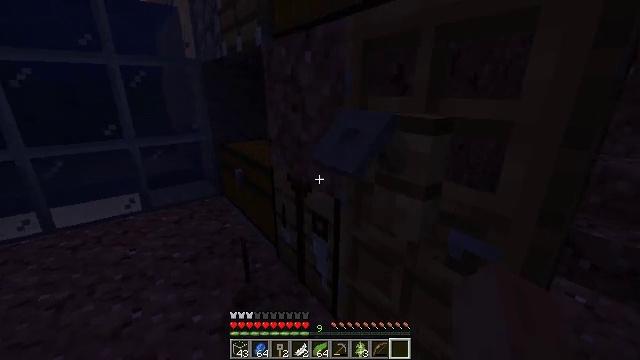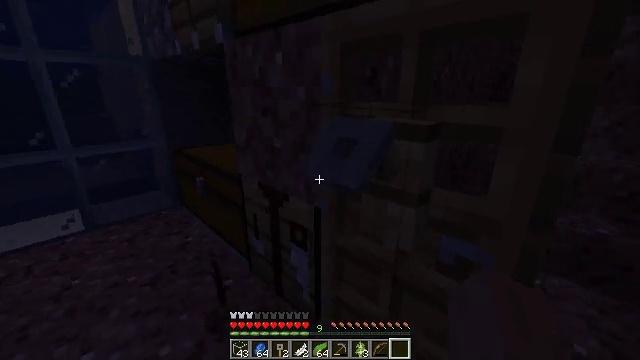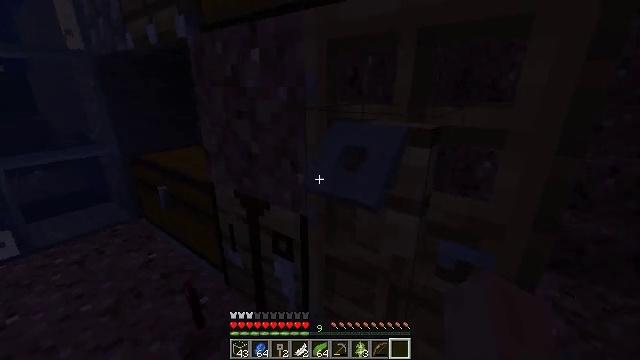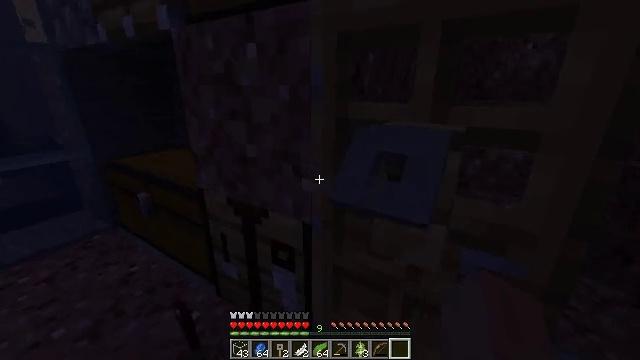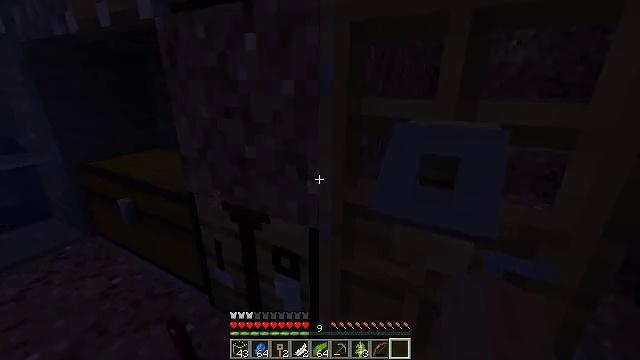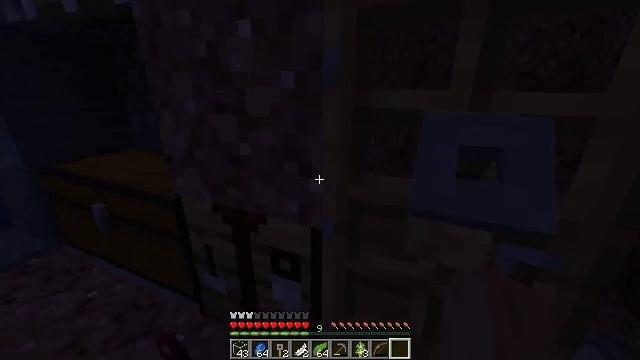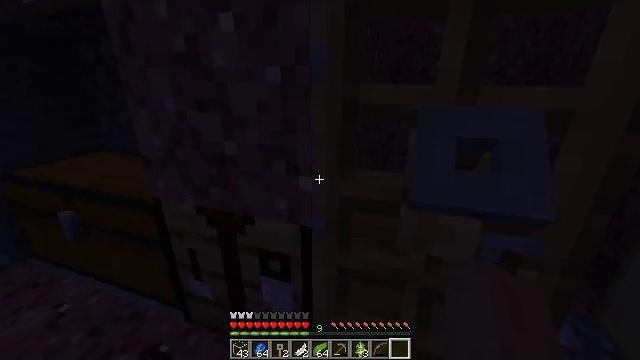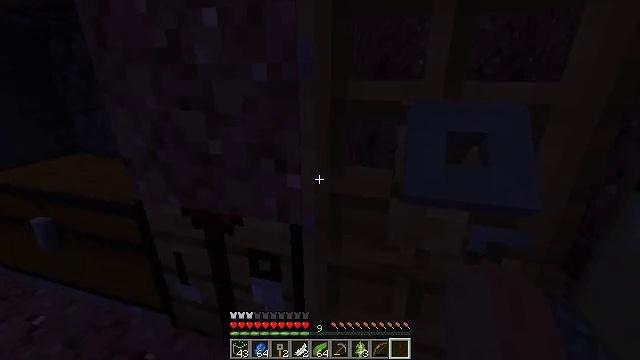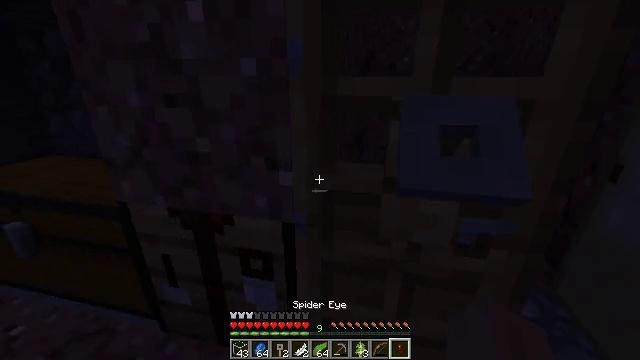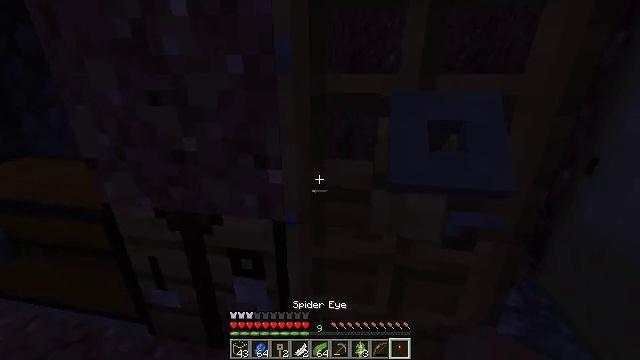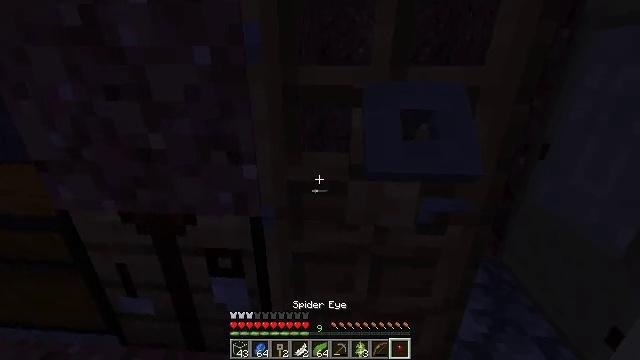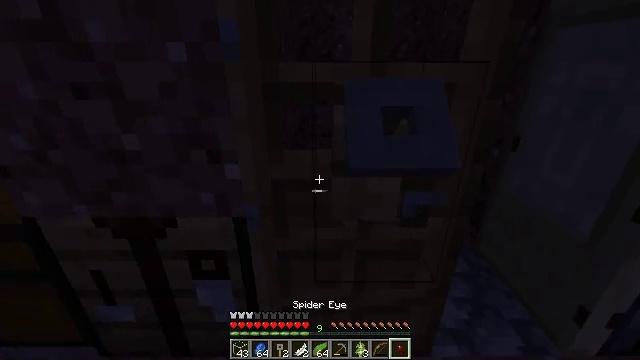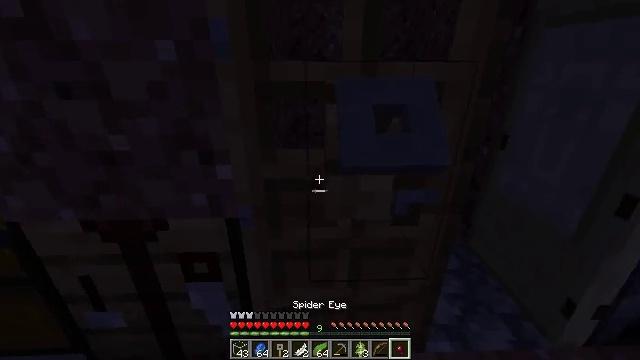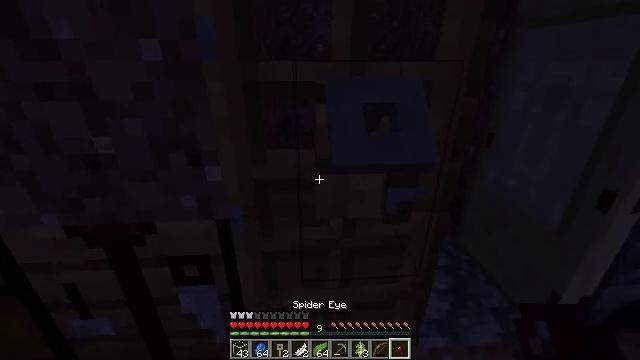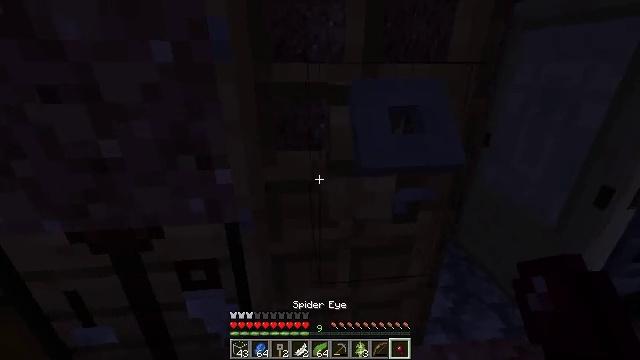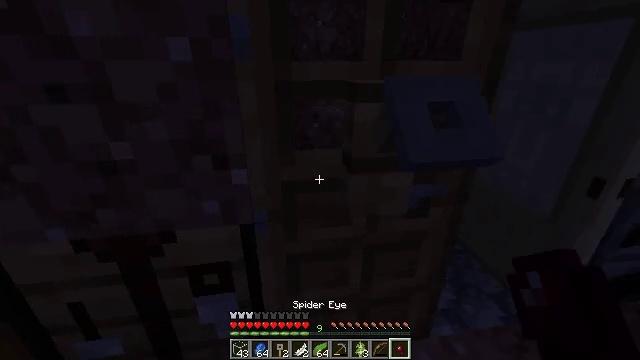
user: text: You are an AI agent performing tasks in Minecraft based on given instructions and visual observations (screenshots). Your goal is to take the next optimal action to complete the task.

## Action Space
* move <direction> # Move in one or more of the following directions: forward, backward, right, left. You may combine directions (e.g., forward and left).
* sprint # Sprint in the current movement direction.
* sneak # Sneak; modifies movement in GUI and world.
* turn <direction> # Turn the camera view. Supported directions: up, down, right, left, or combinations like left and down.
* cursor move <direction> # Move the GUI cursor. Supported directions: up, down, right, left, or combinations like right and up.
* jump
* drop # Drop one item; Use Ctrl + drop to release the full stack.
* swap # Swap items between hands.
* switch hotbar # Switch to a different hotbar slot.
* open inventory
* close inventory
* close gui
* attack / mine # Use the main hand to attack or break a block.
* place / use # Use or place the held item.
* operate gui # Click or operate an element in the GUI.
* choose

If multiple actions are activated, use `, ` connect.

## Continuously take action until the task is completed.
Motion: motion action
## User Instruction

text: Destroy the tripwire hook.
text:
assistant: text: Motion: move forward and move left, turn right
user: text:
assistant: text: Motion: move forward and move left, turn right
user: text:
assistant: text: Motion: move forward and move left, turn right
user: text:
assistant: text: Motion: turn right
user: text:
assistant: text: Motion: turn right
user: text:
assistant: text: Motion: turn right
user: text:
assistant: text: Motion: turn right
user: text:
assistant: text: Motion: turn right
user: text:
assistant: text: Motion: turn right
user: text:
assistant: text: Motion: turn right and down
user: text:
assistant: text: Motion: turn right
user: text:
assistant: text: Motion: turn right
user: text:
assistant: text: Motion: turn right
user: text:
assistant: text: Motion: move left, turn right
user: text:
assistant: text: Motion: move left, turn right
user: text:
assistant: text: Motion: move left, turn right
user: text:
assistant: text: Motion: move left, turn right
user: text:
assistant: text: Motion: move left, turn right
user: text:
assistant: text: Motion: move left, turn right
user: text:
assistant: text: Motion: turn right
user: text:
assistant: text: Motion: turn right
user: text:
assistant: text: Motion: turn right
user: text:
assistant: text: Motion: no_op
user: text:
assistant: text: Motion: no_op
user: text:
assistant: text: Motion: no_op
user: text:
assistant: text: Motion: move right
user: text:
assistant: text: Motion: move right
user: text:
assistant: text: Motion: move right
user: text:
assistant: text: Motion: move right
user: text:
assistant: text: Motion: move right